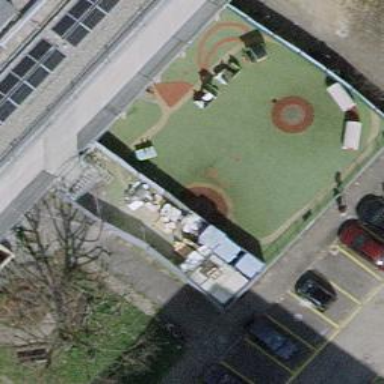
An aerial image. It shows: Playground area for leisure land.